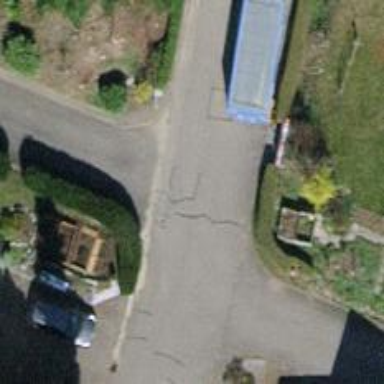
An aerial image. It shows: Paved alley serving as service road.